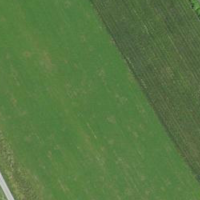
EUNIS habitat code: 52
Species observed at this site:
Centaurea scabiosa
Knautia arvensis